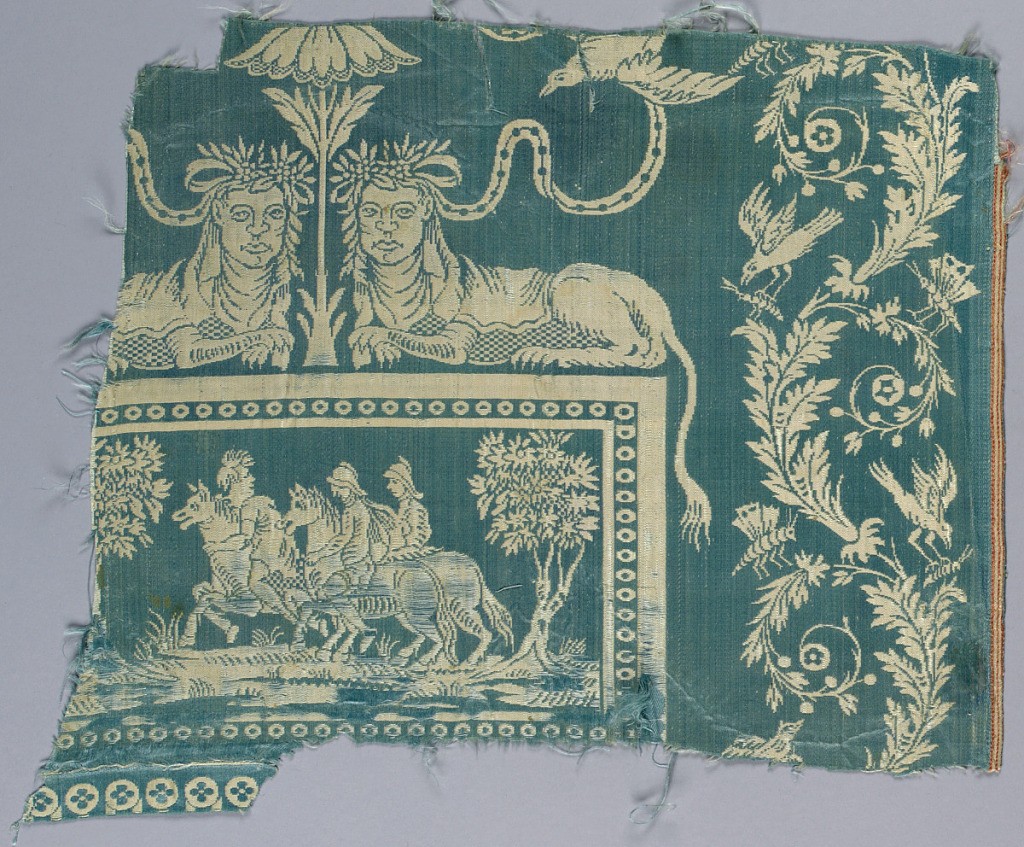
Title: Fragment
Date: early 19th century
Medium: silk Technique 7&1 satin with weft floats bound by supplementary warp
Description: Neoclassical design with lions and cartouche in blue and white.